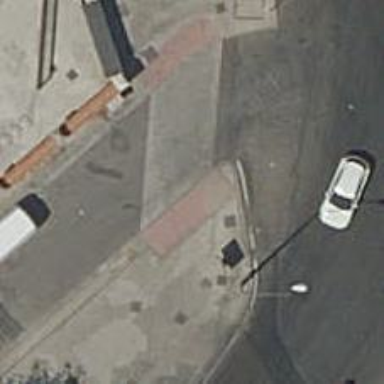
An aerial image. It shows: Kerb barrier.